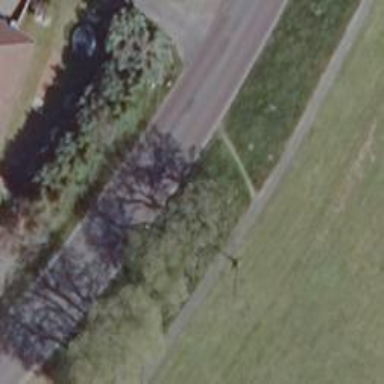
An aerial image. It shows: Row of broadleaved trees.